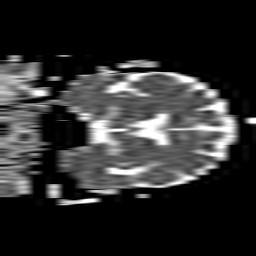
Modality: ADC
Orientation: coronal
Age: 64
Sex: male
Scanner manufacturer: philips
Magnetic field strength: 1.5 T
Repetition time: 3.509 s
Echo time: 0.07039 s